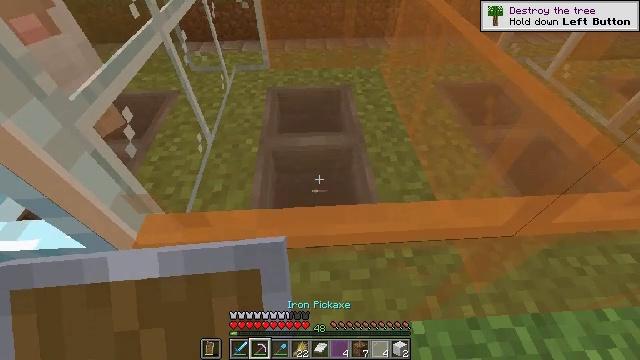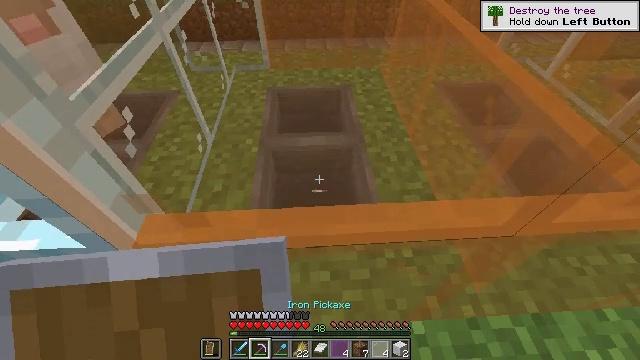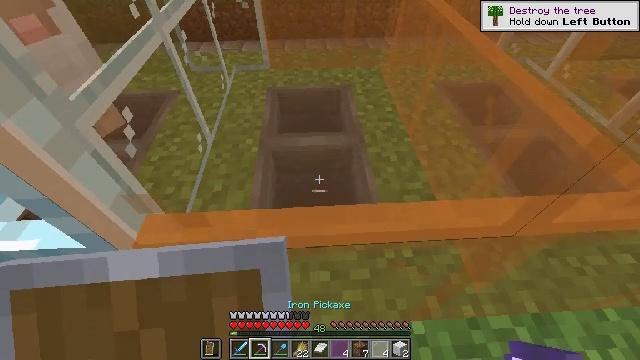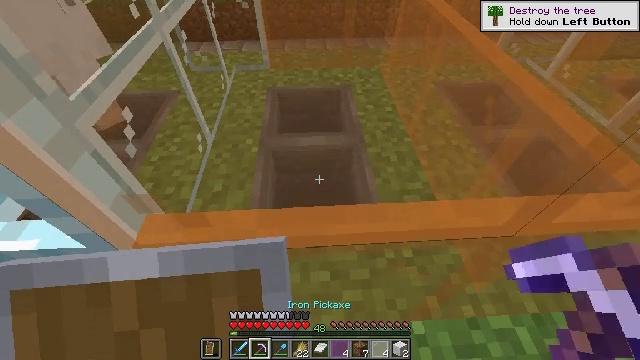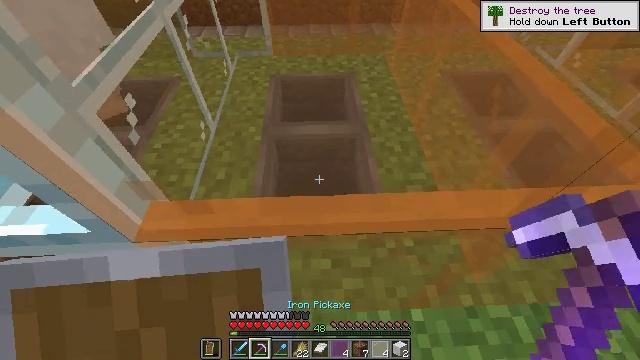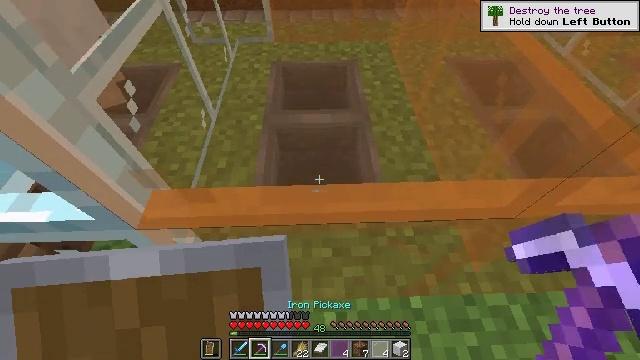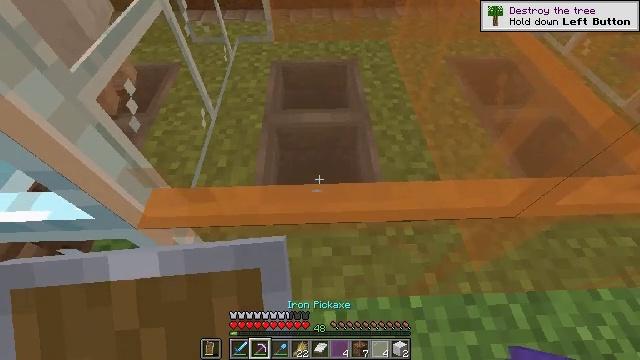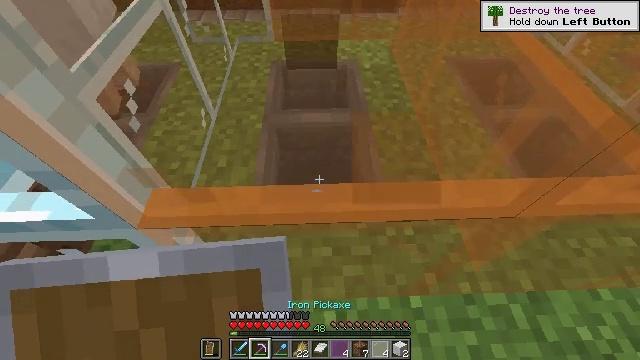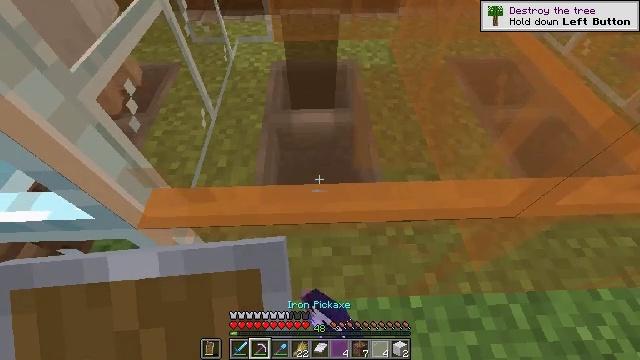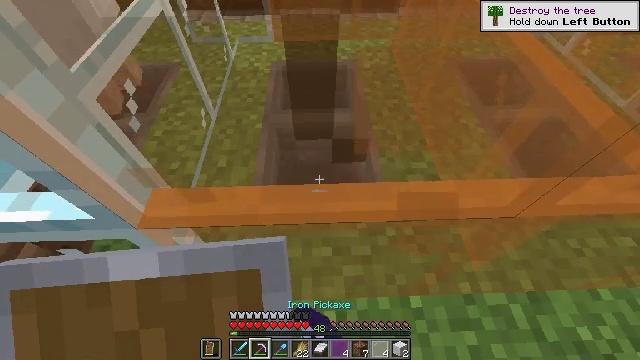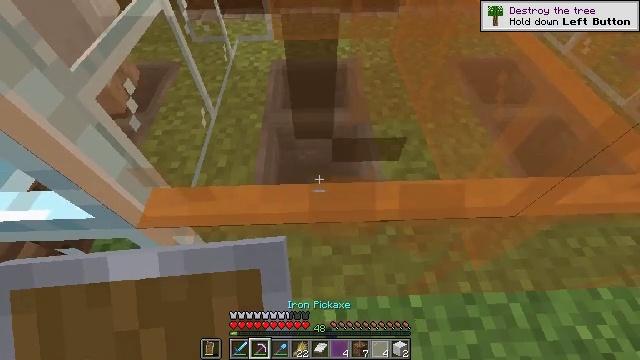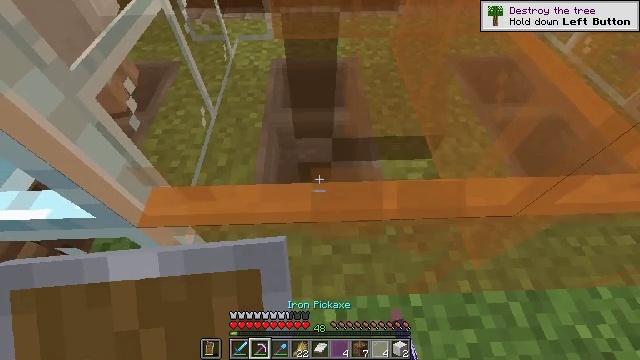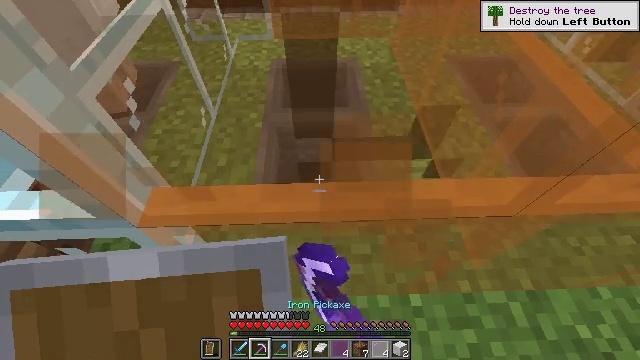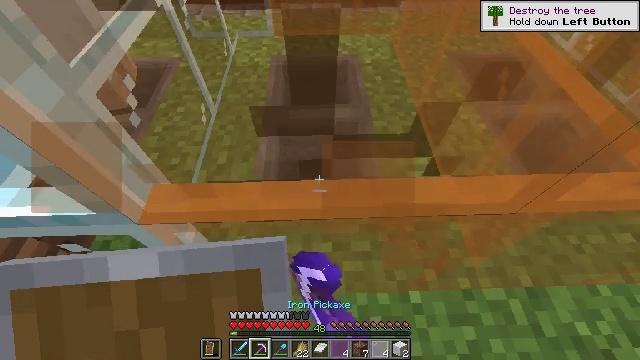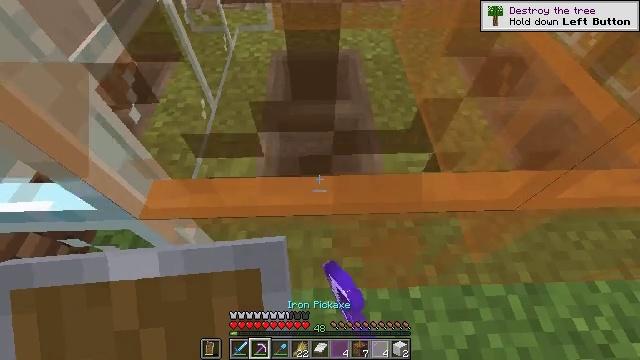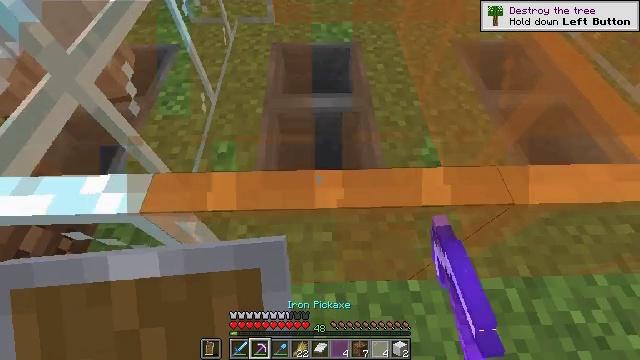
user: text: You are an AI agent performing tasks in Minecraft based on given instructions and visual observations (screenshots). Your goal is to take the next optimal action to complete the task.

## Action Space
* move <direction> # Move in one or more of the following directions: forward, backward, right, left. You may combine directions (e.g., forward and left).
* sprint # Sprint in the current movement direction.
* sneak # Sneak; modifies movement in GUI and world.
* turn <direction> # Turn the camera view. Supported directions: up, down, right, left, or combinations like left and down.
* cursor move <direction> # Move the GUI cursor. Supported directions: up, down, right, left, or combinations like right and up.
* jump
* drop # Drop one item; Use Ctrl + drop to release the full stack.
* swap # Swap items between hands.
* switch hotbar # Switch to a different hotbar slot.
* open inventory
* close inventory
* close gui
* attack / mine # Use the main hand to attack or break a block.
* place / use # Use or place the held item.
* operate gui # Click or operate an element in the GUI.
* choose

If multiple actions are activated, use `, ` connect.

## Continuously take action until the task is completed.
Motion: motion action
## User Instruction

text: Gather the orange stained glass pane by hitting it.
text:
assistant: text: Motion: no_op
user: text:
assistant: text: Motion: no_op
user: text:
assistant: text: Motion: no_op
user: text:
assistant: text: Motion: turn down
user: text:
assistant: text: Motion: turn down
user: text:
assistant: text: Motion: no_op
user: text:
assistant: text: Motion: attack / mine
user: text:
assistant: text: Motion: attack / mine
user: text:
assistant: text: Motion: attack / mine
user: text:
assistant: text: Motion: attack / mine
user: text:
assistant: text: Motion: attack / mine
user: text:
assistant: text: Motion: attack / mine
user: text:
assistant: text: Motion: attack / mine
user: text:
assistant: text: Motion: attack / mine
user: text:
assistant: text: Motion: turn down, attack / mine
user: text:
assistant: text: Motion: attack / mine
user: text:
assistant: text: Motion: attack / mine
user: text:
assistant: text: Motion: attack / mine
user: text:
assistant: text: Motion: attack / mine
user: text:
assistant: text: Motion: attack / mine
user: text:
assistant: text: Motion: attack / mine
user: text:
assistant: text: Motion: attack / mine
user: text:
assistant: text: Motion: turn down, attack / mine
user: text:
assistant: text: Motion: turn down, attack / mine
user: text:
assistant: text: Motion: attack / mine
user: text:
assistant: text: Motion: attack / mine
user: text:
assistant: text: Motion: attack / mine
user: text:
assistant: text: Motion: attack / mine
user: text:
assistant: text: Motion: attack / mine
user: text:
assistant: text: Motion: attack / mine